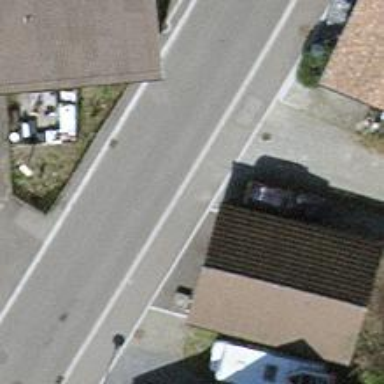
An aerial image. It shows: Garage.